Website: crate-barrel
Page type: billing-address
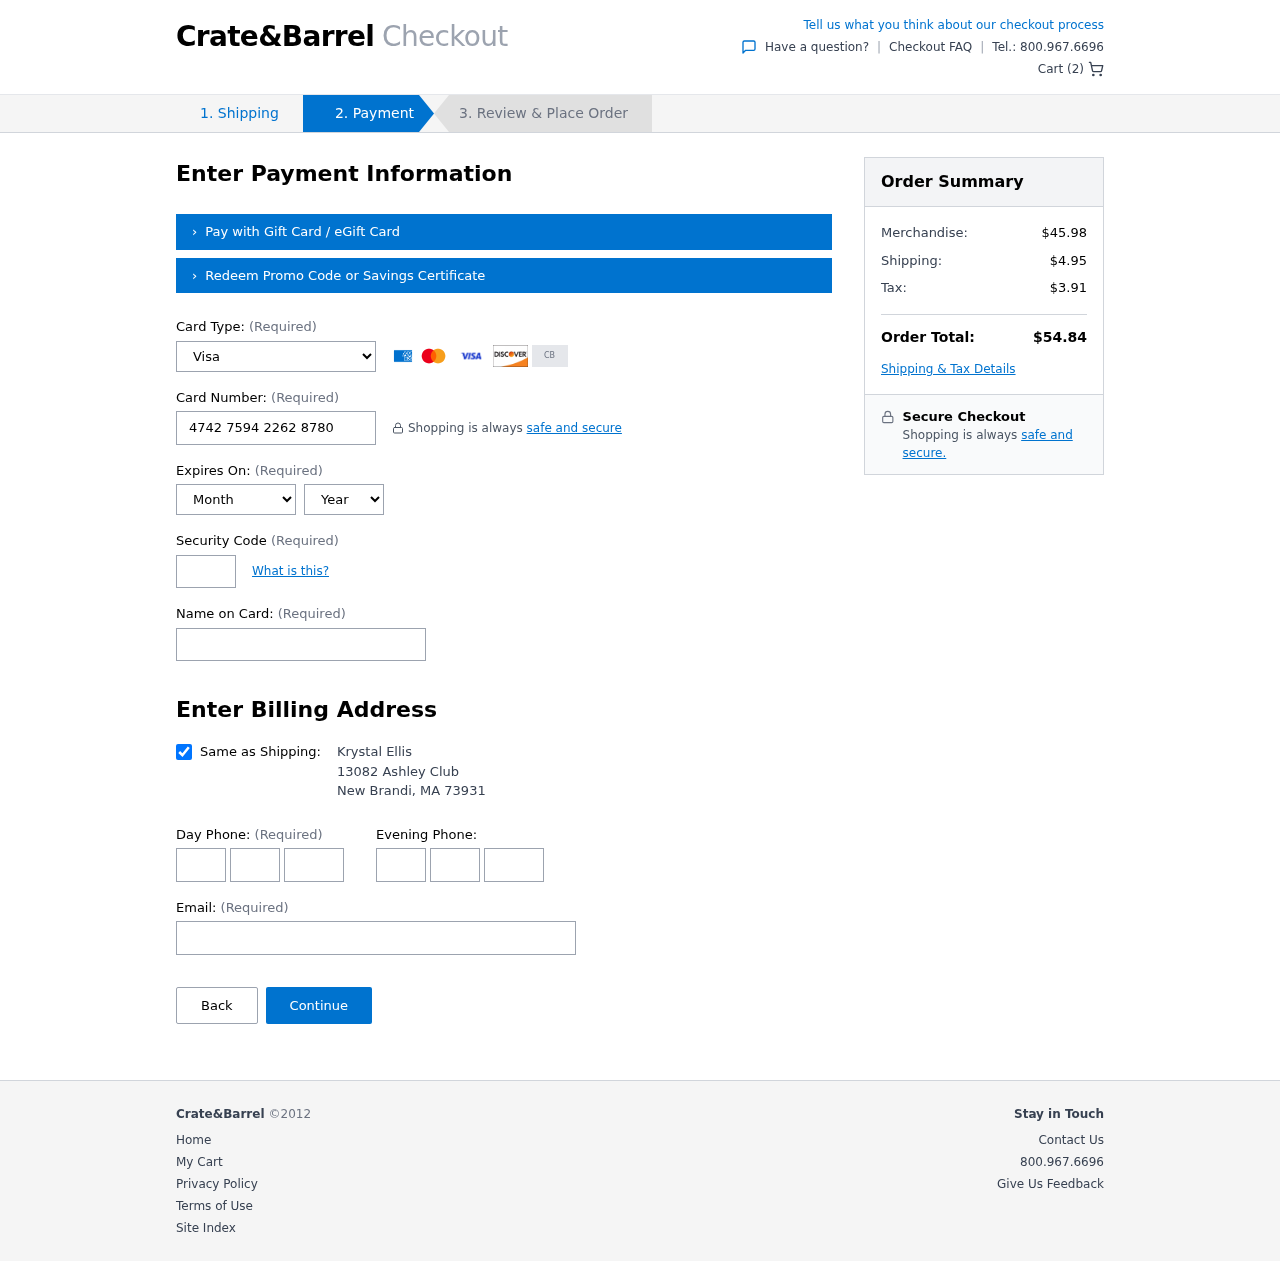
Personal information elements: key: PII_CARD_CVV
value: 003
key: PII_CARD_EXPIRY_MONTH
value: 02
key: PII_CARD_EXPIRY_YEAR
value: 26
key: PII_CARD_NUMBER
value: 4742 7594 2262 8780
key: PII_CARD_TYPE
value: Visa
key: PII_CITY
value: New Brandi
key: PII_EMAIL
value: krystal.ellis@yahoo.com
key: PII_FULLNAME
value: Krystal Ellis
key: PII_PHONE_AREA
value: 406
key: PII_PHONE_PREFIX
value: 532
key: PII_PHONE_SUFFIX
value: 8521
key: PII_POSTCODE
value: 73931
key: PII_STATE_ABBR
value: MA
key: PII_STREET
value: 13082 Ashley Club
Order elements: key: ORDER_NUM_ITEMS
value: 2
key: ORDER_SUBTOTAL
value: $45.98
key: ORDER_SHIPPING_COST
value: $4.95
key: ORDER_TAX
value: $3.91
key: ORDER_TOTAL
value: $54.84